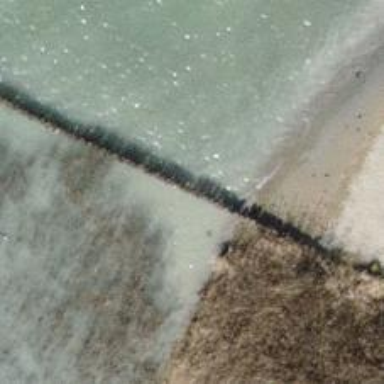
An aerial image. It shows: Man-made groyne.